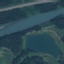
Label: River